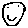
Label: smiley face